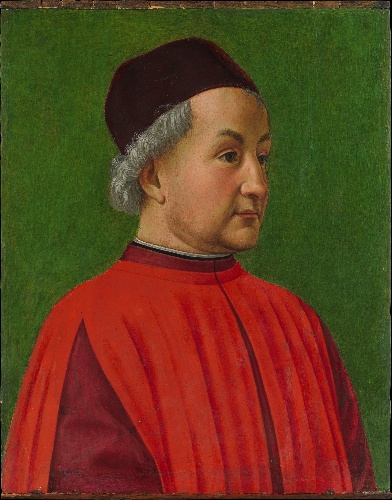
Title: Portrait of a Man
Artist: Domenico Ghirlandaio (Domenico Bigordi)
Artist bio: Italian, Florence 1448/49–1494 Florence
Object type: Painting
Classification: Paintings
Medium: Tempera on wood
Dimensions: 21 1/2 x 17 1/2 in. (54.6 x 44.5 cm)
Department: European Paintings
Credit line: The Friedsam Collection, Bequest of Michael Friedsam, 1931
Accession year: 1932
Repository: Metropolitan Museum of Art, New York, NY
Tags: Men|Portraits